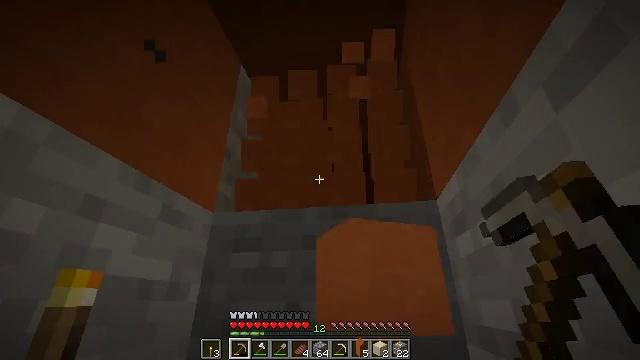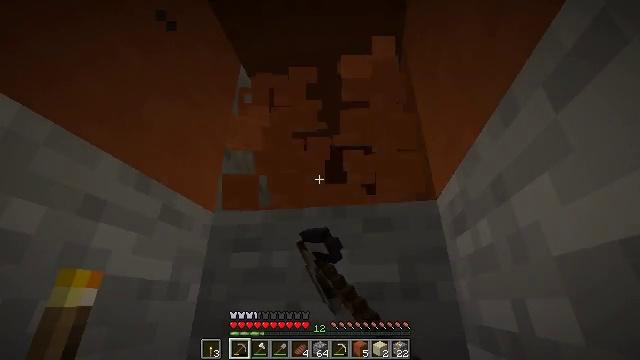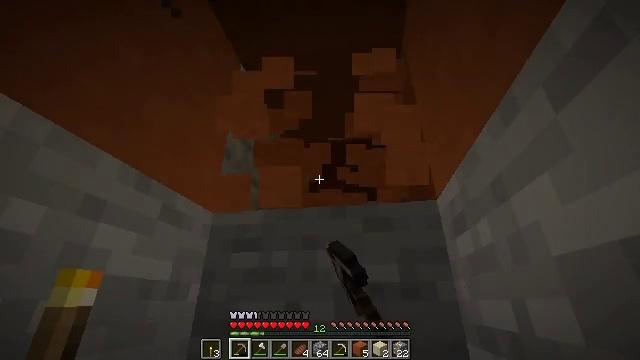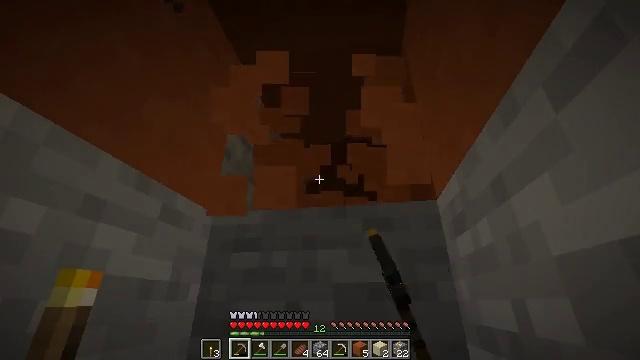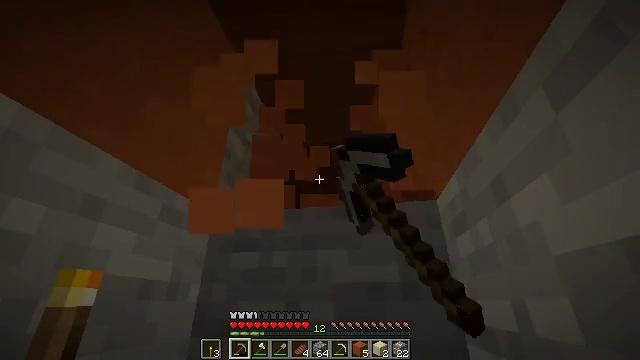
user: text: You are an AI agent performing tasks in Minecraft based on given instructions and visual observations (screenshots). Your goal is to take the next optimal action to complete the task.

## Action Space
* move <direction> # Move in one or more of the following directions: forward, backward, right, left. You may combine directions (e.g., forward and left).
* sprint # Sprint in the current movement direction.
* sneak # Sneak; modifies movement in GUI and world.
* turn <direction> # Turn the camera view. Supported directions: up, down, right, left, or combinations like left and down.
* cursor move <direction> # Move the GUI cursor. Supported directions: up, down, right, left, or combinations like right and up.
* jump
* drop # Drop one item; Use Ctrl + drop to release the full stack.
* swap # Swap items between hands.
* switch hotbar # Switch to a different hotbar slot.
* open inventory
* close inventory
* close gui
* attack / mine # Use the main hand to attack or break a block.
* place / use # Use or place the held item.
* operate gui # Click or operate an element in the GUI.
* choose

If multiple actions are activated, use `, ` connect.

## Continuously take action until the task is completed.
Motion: motion action
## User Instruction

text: Dig out the orange terracotta.
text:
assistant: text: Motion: attack / mine
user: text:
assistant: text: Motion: attack / mine
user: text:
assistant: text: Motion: attack / mine
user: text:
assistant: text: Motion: attack / mine
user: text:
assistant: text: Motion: attack / mine